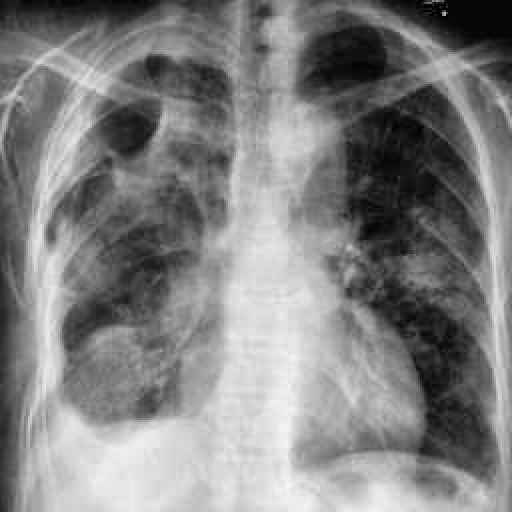
Finding: TUBERCULOSIS